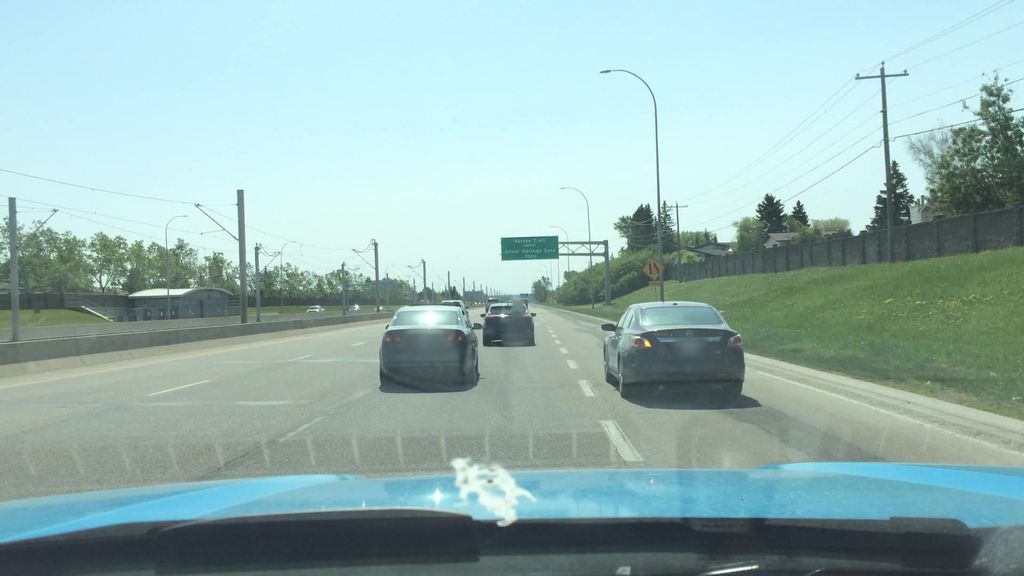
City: calgary